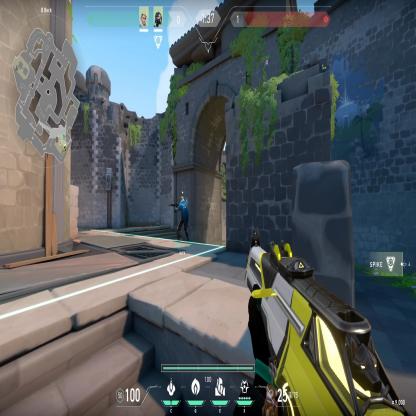
Label: teammate